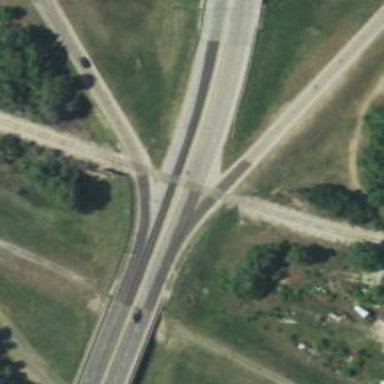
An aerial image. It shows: Primary link highway.